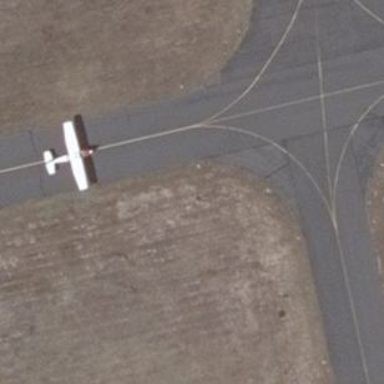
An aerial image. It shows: Taxiway edge marked with aviation lights.